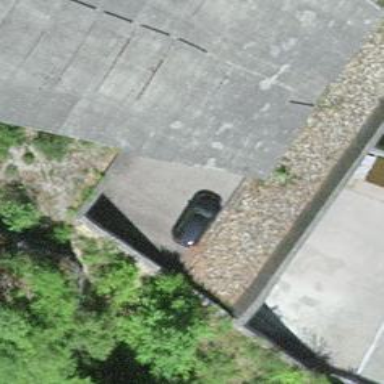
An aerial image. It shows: Paved alley for service vehicles.